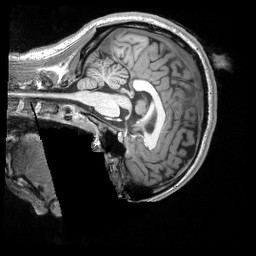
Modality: T1w
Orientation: sagittal
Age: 19
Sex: male
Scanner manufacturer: siemens
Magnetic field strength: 3 T
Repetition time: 2.3 s
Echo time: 0.00298 s